Question: I am having a problem with multiple 'ng-repeat' elements when showing 'div' elements as 'inline-block'. There is a strange gap between elements where one 'ng-repeat' ends and the next one starts, as illustrated by the image:

I have created a <URL> to demonstrate this behavior:
Why is this happening and how to remove the gap?
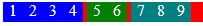
Answer: Check this <URL>
There is a hack to remove space between inline elements that appears at line-break.
'''
<div class="red" ng-controller="TestCtrl">
<div class="blue number" ng-repeat="number in array1 track by $index">{{number}}</div><!--
--><div class="green number" ng-repeat="number in array2 track by $index">{{number}}</div><!--
--><div class="teal number" ng-repeat="number in array3 track by $index">{{number}}</div>
</div>
'''
You could read more about other hacks <URL>.